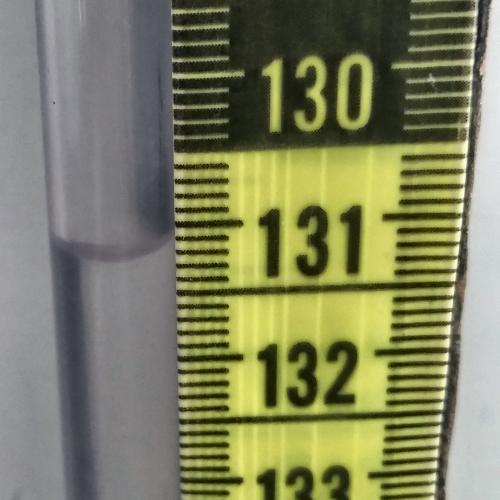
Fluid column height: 131.2 cm